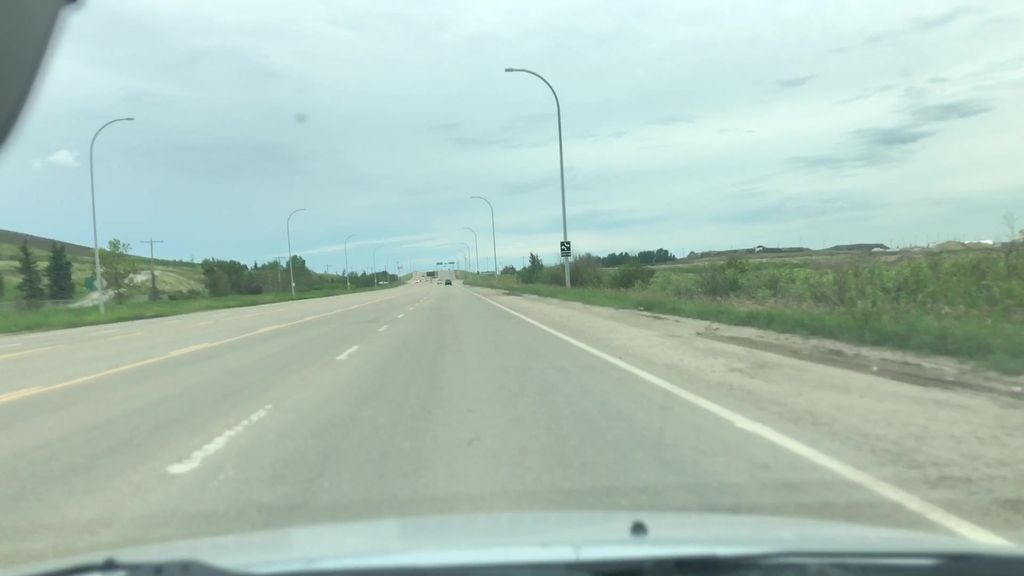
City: edmonton